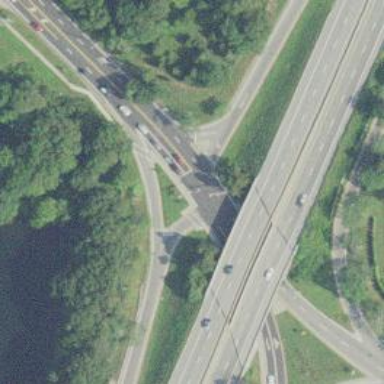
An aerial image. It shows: Expressway trunk link with asphalt surface.